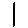
Label: line